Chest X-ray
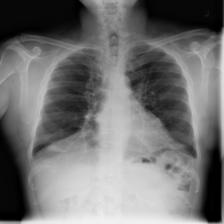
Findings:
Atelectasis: negative
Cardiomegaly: negative
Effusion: negative
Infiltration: negative
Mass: negative
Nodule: negative
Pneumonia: negative
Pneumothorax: negative
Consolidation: negative
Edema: negative
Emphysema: negative
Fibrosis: negative
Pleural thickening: negative
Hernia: negative